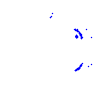
Particle: pion